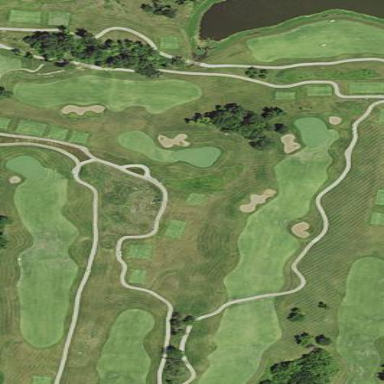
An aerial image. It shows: Golf fairway surrounded by grass.